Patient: sex F, age 58
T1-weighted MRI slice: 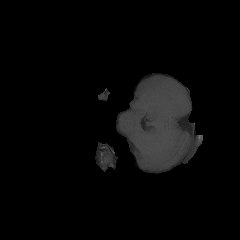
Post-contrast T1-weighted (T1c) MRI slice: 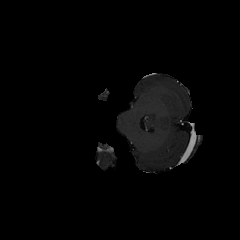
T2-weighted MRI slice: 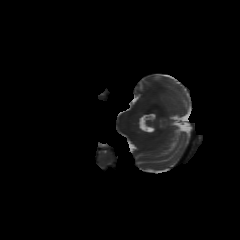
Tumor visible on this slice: no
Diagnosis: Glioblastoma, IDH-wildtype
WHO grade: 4